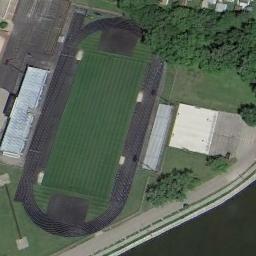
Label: ground_track_field